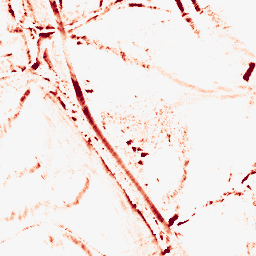
Category: morphological
Decomposition family: morphological_diamond
Decomposition parameters: operation: opening
radius: 5
Upsampling method: sinc_blackman
Upsampling parameters: scale: 2
kernel_size: 8
Upsampling scale: 2